Question: . It is not accepted to change the value in the in the ?
I made all the changes and it work !
Knowing that on a normal screen it
'''
class _AddPostState extends State<AddPost> {
List<DropdownMenuItem<String>> get itemse{
List<DropdownMenuItem<String>> menuItems = [
DropdownMenuItem(
value: '1',
child: Container(
child: Row(
mainAxisAlignment: MainAxisAlignment.start,
children: const [
SizedBox(width: 15,),
Icon(Icons.lock_outline,size: 19,),
SizedBox(width: 10,),
Text('Only me'),
],
),
),
),
DropdownMenuItem(
value: '2',
child: Container(
child: Row(
mainAxisAlignment: MainAxisAlignment.start,
children: const [
SizedBox(width: 15,),
Icon(Icons.group_rounded,size: 19,),
SizedBox(width: 10,),
Text('Friends'),
],
),
),
),
DropdownMenuItem(
value: '3',
child: Container(
child: Row(
mainAxisAlignment: MainAxisAlignment.start,
children: const [
SizedBox(width: 15,),
Icon(Icons.public,size: 19,),
SizedBox(width: 10,),
Text('Public'),
],
),
),
),
];
return menuItems;
}
String? selectedValue = '1';
@override
Widget build(BuildContext context) {
return Scaffold(
appBar: AppBar(
foregroundColor: Colors.black,
backgroundColor: Colors.white,
title: const Text('Add Post'),
),
body: Center(
child: ElevatedButton(
child: const Text('Open'),
onPressed: bottomSheet,
),
),
);
}
void bottomSheet(){
showCupertinoModalBottomSheet(
expand: true,
context: context,
backgroundColor: Colors.transparent,
builder: (context) =>Scaffold(
appBar: AppBar(backgroundColor: Colors.white,foregroundColor: Colors.black,),
body: Column(
children: [
DropdownButton(
value: selectedValue,
items: itemse,
onChanged: (y) {
setState(() {
selectedValue = y! as String;
});
},
)
],
),
),
);
}
}
'''
Seven days, I searched for a solution to the problem and did not find the solution. Please help

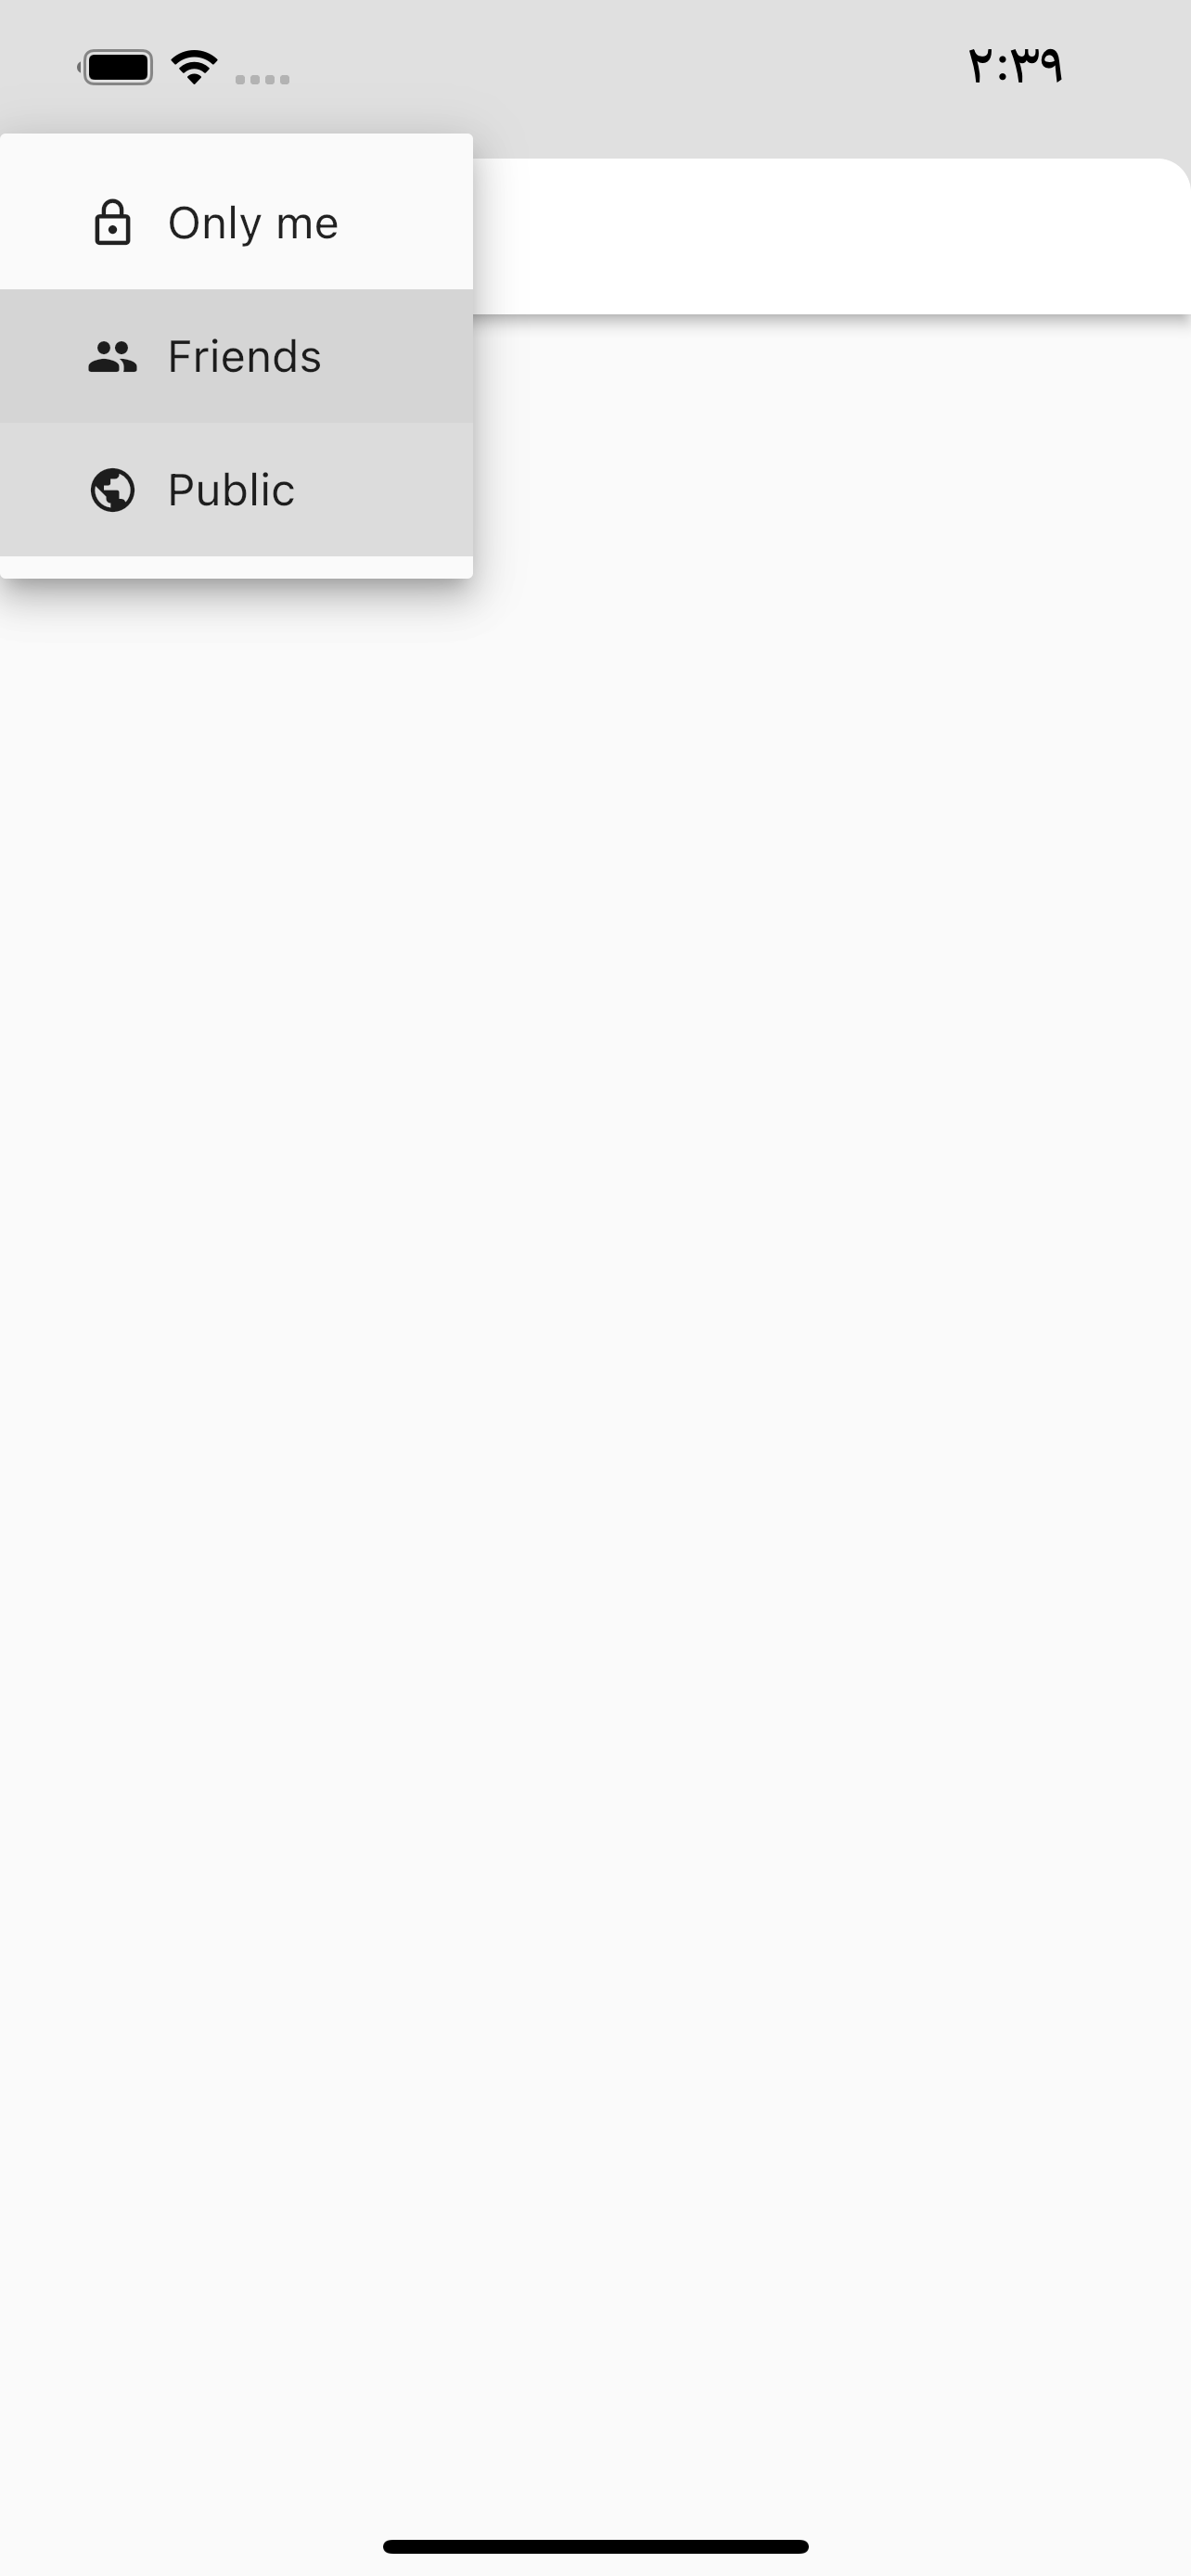
Answer: From the code i see you are not using the StatefulBuilder which will rebuild the sheet and change your value. From the code that you provided i have just created and example for you which might help you.
'''
import 'package:flutter/cupertino.dart';
import 'package:flutter/material.dart';
import 'package:modal_bottom_sheet/modal_bottom_sheet.dart';
void main() {
runApp(const MyApp());
}
class MyApp extends StatelessWidget {
const MyApp({Key? key}) : super(key: key);
@override
Widget build(BuildContext context) {
return MaterialApp(
title: 'Flutter Demo',
theme: ThemeData(
primarySwatch: Colors.blue,
),
home: const MyHomePage(title: 'Flutter Demo Home Page'),
);
}
}
class MyHomePage extends StatefulWidget {
const MyHomePage({Key? key, required this.title}) : super(key: key);
final String title;
@override
State<MyHomePage> createState() => _MyHomePageState();
}
class _MyHomePageState extends State<MyHomePage> {
List<DropdownMenuItem<String>> get itemse {
List<DropdownMenuItem<String>> menuItems = [
DropdownMenuItem(
value: '1',
child: Container(
child: Row(
mainAxisAlignment: MainAxisAlignment.start,
children: const [
SizedBox(
width: 15,
),
Icon(
Icons.lock_outline,
size: 19,
),
SizedBox(
width: 10,
),
Text('Only me'),
],
),
),
),
DropdownMenuItem(
value: '2',
child: Container(
child: Row(
mainAxisAlignment: MainAxisAlignment.start,
children: const [
SizedBox(
width: 15,
),
Icon(
Icons.group_rounded,
size: 19,
),
SizedBox(
width: 10,
),
Text('Friends'),
],
),
),
),
DropdownMenuItem(
value: '3',
child: Container(
child: Row(
mainAxisAlignment: MainAxisAlignment.start,
children: const [
SizedBox(
width: 15,
),
Icon(
Icons.public,
size: 19,
),
SizedBox(
width: 10,
),
Text('Public'),
],
),
),
),
];
return menuItems;
}
String? selectedValue = '1';
@override
Widget build(BuildContext context) {
return Scaffold(
appBar: AppBar(
foregroundColor: Colors.black,
backgroundColor: Colors.white,
title: const Text('Add Post'),
),
body: Center(
child: ElevatedButton(
child: const Text('Open'),
onPressed: bottomSheet,
),
),
);
}
void bottomSheet() {
showCupertinoModalBottomSheet(
expand: true,
context: context,
backgroundColor: Colors.transparent,
builder: (context) =>
StatefulBuilder(builder: (BuildContext context, StateSetter setState /*You can rename this!*/) {
return Scaffold(
appBar: AppBar(
backgroundColor: Colors.white,
foregroundColor: Colors.black,
),
body: Column(
children: [
DropdownButton(
value: selectedValue,
items: itemse,
onChanged: (y) {
setState(() {
selectedValue = y! as String;
});
},
)
],
),
);
}),
);
}
}
'''